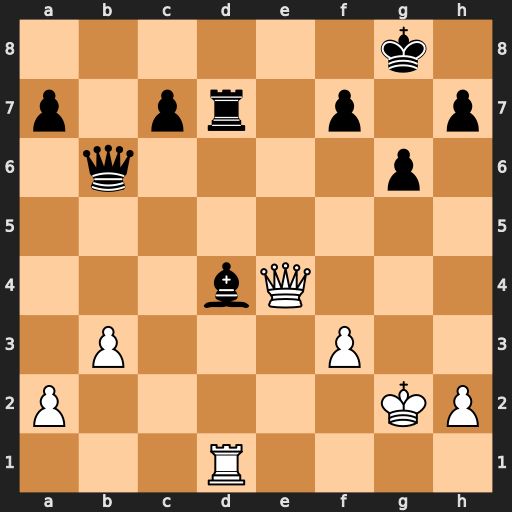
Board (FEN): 6k1/p1pr1p1p/1q4p1/8/3bQ3/1P3P2/P5KP/3R4
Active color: w
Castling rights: -
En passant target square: -
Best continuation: Qe8+ Kg7 Qxd7